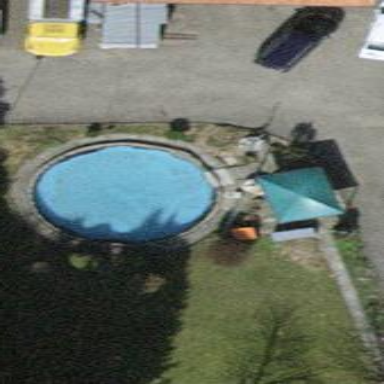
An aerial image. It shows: Swimming pool located in leisure land.